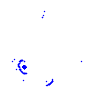
Particle: kaon